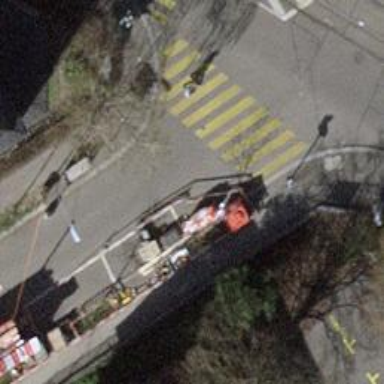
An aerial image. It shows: Crossing equipped with traffic signals. It is zebra crossing.